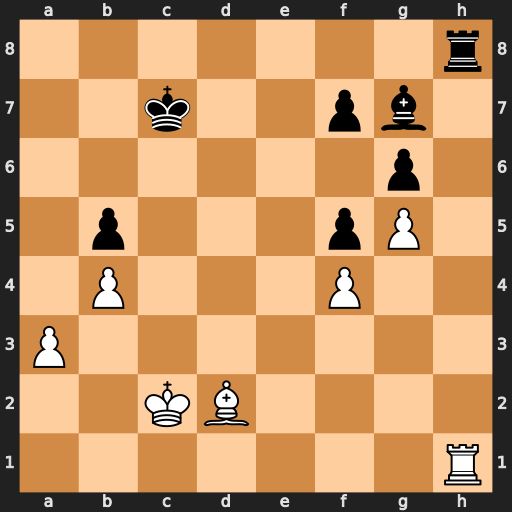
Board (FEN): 7r/2k2pb1/6p1/1p3pP1/1P3P2/P7/2KB4/7R
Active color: w
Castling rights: -
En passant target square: -
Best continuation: Rxh8 Bxh8 Bc3 Bxc3 Kxc3